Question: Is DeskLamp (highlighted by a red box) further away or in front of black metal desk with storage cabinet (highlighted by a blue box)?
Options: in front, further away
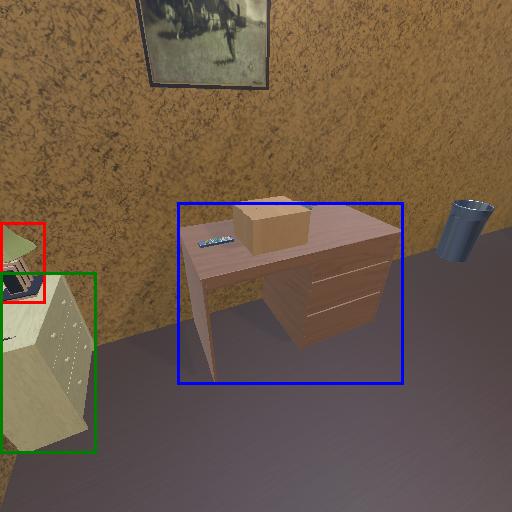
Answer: in front